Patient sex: F
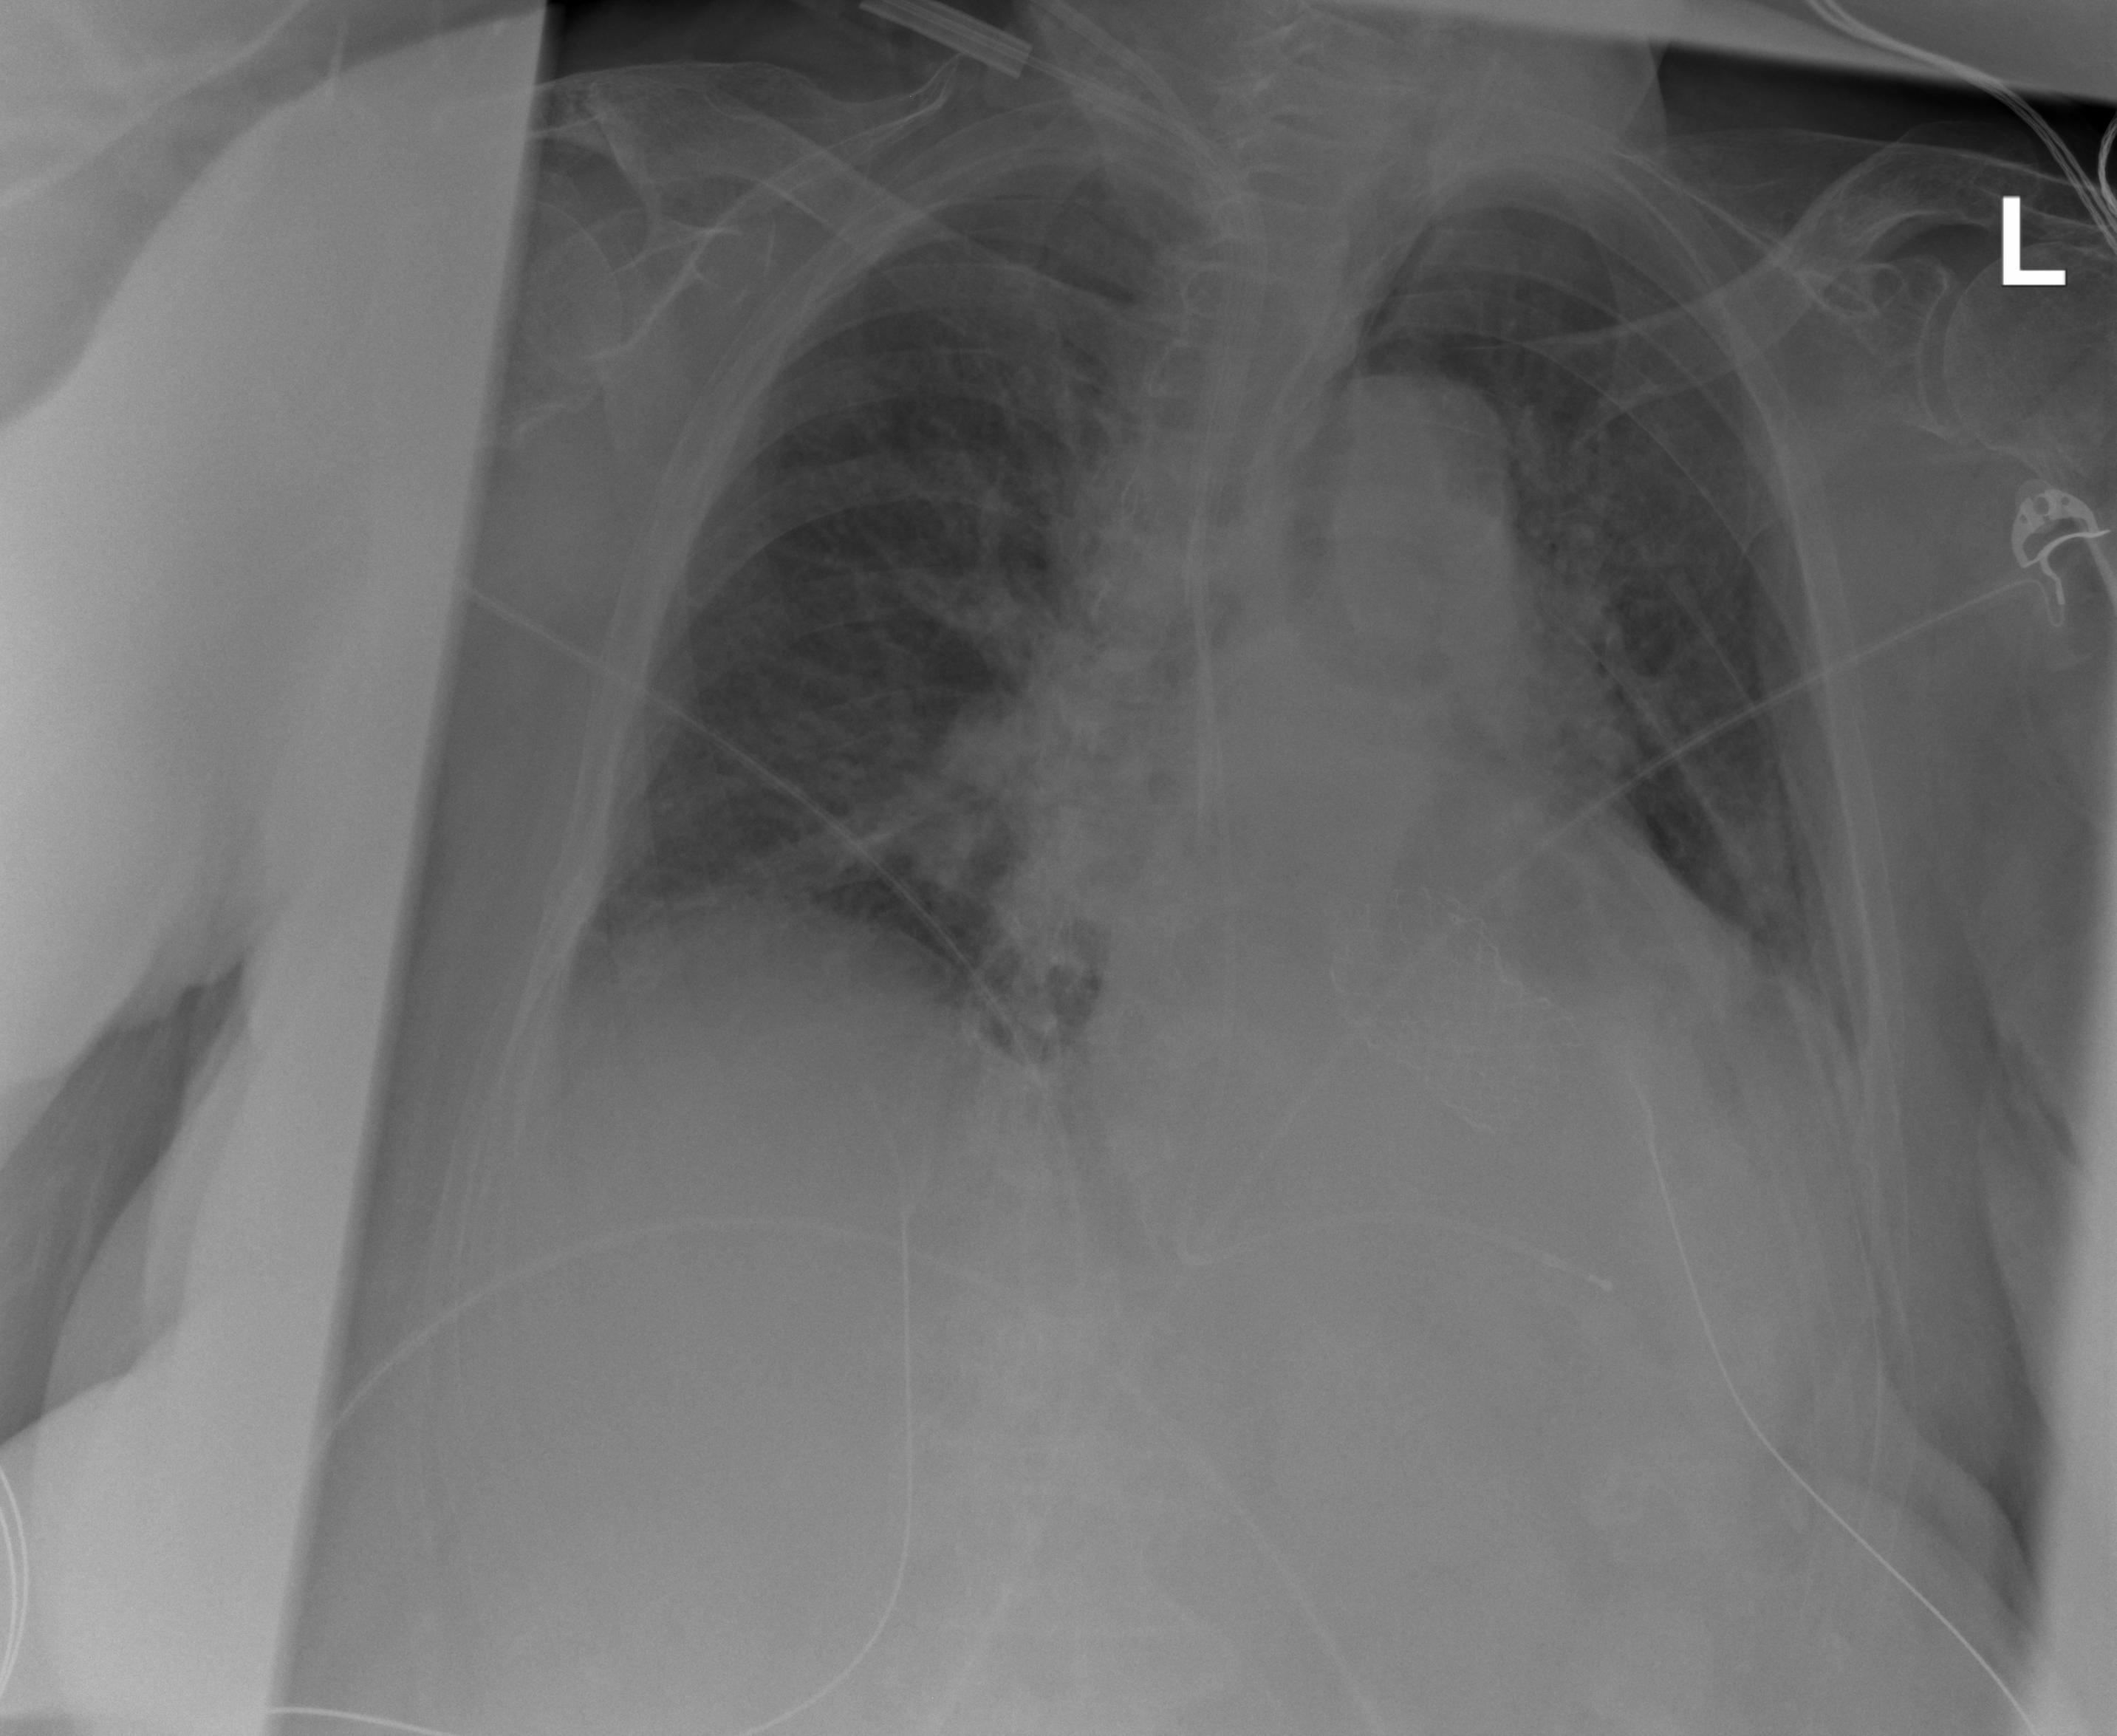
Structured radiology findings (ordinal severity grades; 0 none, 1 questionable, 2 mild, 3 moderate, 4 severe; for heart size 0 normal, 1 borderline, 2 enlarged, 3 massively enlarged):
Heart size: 2
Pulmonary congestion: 2
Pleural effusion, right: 2
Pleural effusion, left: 2
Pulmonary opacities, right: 2
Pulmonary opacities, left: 0
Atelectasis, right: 2
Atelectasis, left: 2